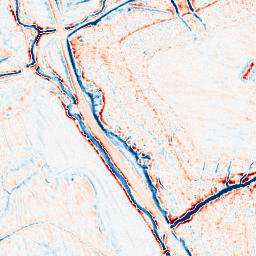
Category: multiscale
Decomposition family: dog_multiscale
Decomposition parameters: sigma_ratio: 1.6
n_scales: 3
base_sigma: 0.5
Upsampling method: fft_zeropad
Upsampling parameters: scale: 4
Upsampling scale: 4